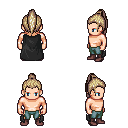
a pixel art fantasy rpg character, male body template, human, light skin, black cape, teal pants, white blonde long topknot hairstyle, maroon shoes, four views (front, back, left, right), 2x2 character sprite sheet, small pixel art, hard edges, no anti-aliasing